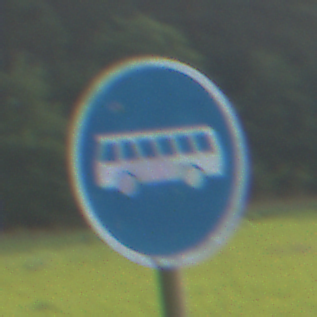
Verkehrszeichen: Busssonderstreifen
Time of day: SunriseSunset
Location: Outdoor (Nature)
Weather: PartlyCloudy
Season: NotSpecified
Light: Natural